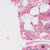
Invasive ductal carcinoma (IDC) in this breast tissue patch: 0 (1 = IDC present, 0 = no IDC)